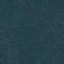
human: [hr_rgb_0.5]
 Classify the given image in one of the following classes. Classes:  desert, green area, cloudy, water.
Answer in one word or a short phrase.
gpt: green area